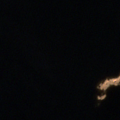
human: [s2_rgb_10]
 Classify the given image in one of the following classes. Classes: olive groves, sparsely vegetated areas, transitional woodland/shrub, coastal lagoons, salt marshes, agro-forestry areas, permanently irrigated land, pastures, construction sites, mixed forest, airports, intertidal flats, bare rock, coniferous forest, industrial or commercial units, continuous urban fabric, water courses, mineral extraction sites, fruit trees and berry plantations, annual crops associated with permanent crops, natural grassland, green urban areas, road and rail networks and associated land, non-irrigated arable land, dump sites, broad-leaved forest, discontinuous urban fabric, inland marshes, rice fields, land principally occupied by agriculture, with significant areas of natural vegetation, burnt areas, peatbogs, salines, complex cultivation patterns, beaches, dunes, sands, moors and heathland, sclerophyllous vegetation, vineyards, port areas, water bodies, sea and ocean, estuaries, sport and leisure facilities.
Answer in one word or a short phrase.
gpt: sea and ocean